Question: I use inlineformset_factory with a custom form option in order to change the queryset and the widget of a m2m field, ie: 'ezMap'. I want the form to give the user the option to add or remove the current 'selected_map' to the m2m field with CheckBoxSelectMultiple widget. However, I dont want to give the user the ability to remove other objects that were already there. The problem is when I save the formset with 'formset.save_m2m()', it overides the field and erase all objects that were already saved.
How could I just add a new object without erasing others?

---
models: (some of unecessary fields were removed)
'''
class Shapefile(models.Model):
filename = models.CharField(max_length=255)
class EzMap(models.Model):
map_name = models.SlugField(max_length=50)
layers = models.ManyToManyField(Shapefile, verbose_name='Layers to display', null=True, blank=True)
class LayerStyle(models.Model):
styleName = models.SlugField(max_length=50)
layer = models.ForeignKey(Shapefile)
ezMap = models.ManyToManyField(EzMap)
'''
forms:
'''
class polygonLayerStyleFormset(forms.ModelForm):
add_to_map = forms.BooleanField(required=False)
def __init__(self, *args, **kwargs):
self.map_selected = kwargs.pop("map_selected", None)
super(polygonLayerStyleFormset, self).__init__(*args, **kwargs)
self.fields['conditionStyle'].help_text = "Put * if you want to select the entire table"
self.fields['ezMap'].widget = forms.CheckboxSelectMultiple()
self.fields['ezMap'].queryset = EzMap.objects.filter(id=self.map_selected.id)
self.fields['ezMap'].help_text =""
class Meta:
model = LayerStyle
def save(self, *args, **kwargs):
instance = super(polygonLayerStyleFormset, self).save(*args, **kwargs)
instance.add_to_map = self.cleaned_data['add_to_map']
return instance
ftlStylePolygonFormset = inlineformset_factory(Shapefile, LayerStyle, can_delete=True, extra=1, max_num=5,
fields = ['styleName', 'conditionStyle', 'fillColor', 'fillOpacity', 'strokeColor', 'strokeWeight', 'ezMap'], form=polygonLayerStyleFormset)
'''
views:
'''
def setLayerStyle(request, map_name, layer_id):
map_selected = EzMap.objects.get(map_name=map_name, created_by=request.user)
layer_selected = Shapefile.objects.get(id=layer_id)
layerStyle_selected = LayerStyle.objects.filter(layer=layer_selected)
styleFormset = ftlStylePolygonFormset
if request.POST:
formset = styleFormset(request.POST, instance=layer_selected)
if formset.is_valid():
instances = formset.save()
for instance in instances:
if instance.add_to_map:
instance.ezMap.add(map_selecte)
else:
instance.ezMap.remove(map_selected)
save_link = u"/ezmapping/map/%s" % (map_name)
return HttpResponseRedirect(save_link)
else:
formset = styleFormset(instance=layer_selected)
#set initial data for add_to_map
for form in formset:
if form.instance.pk:
if map_selected in form.instance.ezMap.all():
form.fields['add_to_map'].initial = {'add_to_map': True}
'''
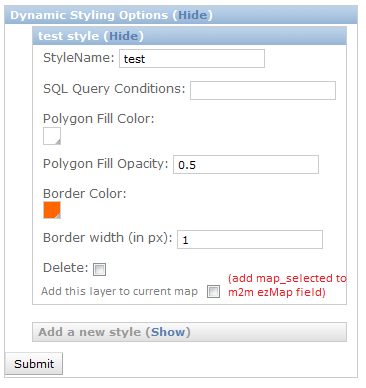
Answer: I am confused as to what you're doing with the 'ezMap' form field. You set its queryset to a single-element list, then use a CheckboxSelectMultiple widget for it. Are you setting up to let the user deselect that matching map, but not add new ones?
To do this at initialization, you need to define a custom base formset class and pass that in as the 'formset' argument to your factory.
'''
from django.forms.models import BaseInlineFormSet
class polygonLayerStyleForm(forms.ModelForm):
def __init__(self, *args, **kwargs):
self.map_selected = kwargs.pop("map_selected", None)
super(polygonLayerStyleForm, self).__init__(*args, **kwargs)
self.fields['conditionStyle'].help_text = "Put * if you want to select the entire table"
self.fields['ezMap'].widget = forms.CheckboxSelectMultiple()
self.fields['ezMap'].queryset = EzMap.objects.filter(id=self.map_selected.id)
self.fields['ezMap'].help_text =""
class Meta:
model = LayerStyle
class polygonLayerStyleFormset(BaseInlineFormSet):
def __init__(self, *args, **kwargs):
self.map_selected = kwargs.pop("map_selected", None)
super(polygonLayerStyleFormset, self).__init__(*args, **kwargs)
def _construct_form(self, i, **kwargs):
kwargs['map_selected'] = self.map_selected
return super(polygonLayerStyleFormset, self)._construct_form(i, **kwargs)
ftlStylePolygonFormset = inlineformset_factory(Shapefile, LayerStyle, formset=polygonLayerStyleFormset, form=polygonLaterStyleForm, # and other arguments as above
)
'''
It might be simpler to just go through the formset forms and directly change the field's queryset after creating it in your view:
'''
formset = ftlStylePolygonFormset(instance=layer_selected)
for form in formset.forms:
form.fields['ezMap'].queryset = EzMap.objects.filter(id=map_selected.id)
'''
Speaking of which, the usual convention is to split the POST and GET cases in the view:
'''
from django.shortcuts import render
def setLayerStyle(request, map_name, layer_id):
map_selected = EzMap.objects.get(map_name=map_name, created_by=request.user)
layer_selected = Shapefile.objects.get(id=layer_id)
layerStyle_selected = LayerStyle.objects.filter(layer=layer_selected)
if request.method == 'POST':
formset = ftlStylePolygonFormset(request.POST, instance=layer_selected, map_selected=map_selected)
if formset.is_valid():
instances = formset.save()
save_link = u"/ezmapping/map/%s" % (map_name)
return HttpResponseRedirect(save_link)
else:
formset = ftlStylePolygonFormset(instance=layer_selected, map_selected=map_selected)
return render(request, "ezmapping/manage_layerStyle.html", {'layer_style': layerStyle_selected, 'layerStyleformset': formset, 'layer': layer_selected})
'''
And it's better to use the 'redirect' shortcut to reverse lookup a view for your redirect on success rather than hardcode the target URL. And to use 'get_object_or_404' or some equivalent when accessing objects based on URL arguments - right now a bogus URL will trigger an exception and give the user a 500 status error, which is undesirable.
To conditionally add to the 'ezMap' relationship:
'''
class polygonLayerStyleForm(forms.ModelForm):
add_to_map = forms.BooleanField()
def save(self, *args, **kwargs):
instance = super(polygonLayerStyleForm, self).save(*args, **kwargs)
instance.add_to_map = self.cleaned_data['add_to-map']
return instance
'''
Then in the view:
'''
instances = formset.save()
for instance in instances:
if instance.add_to_map:
instance.ezMap.add(map_selected)
'''
You could also do the 'add' call in the save method, but then you'd have to set the map as member data sometime previously - and more importantly, deal with the 'commit=False' case.